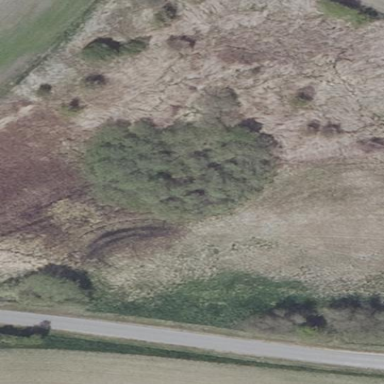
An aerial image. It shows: Wetland area.